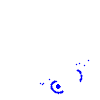
Particle: kaon